RGB frame:
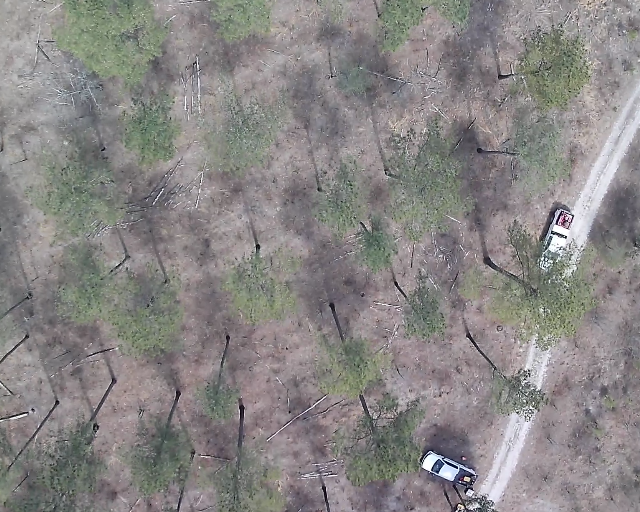
Thermal frame:
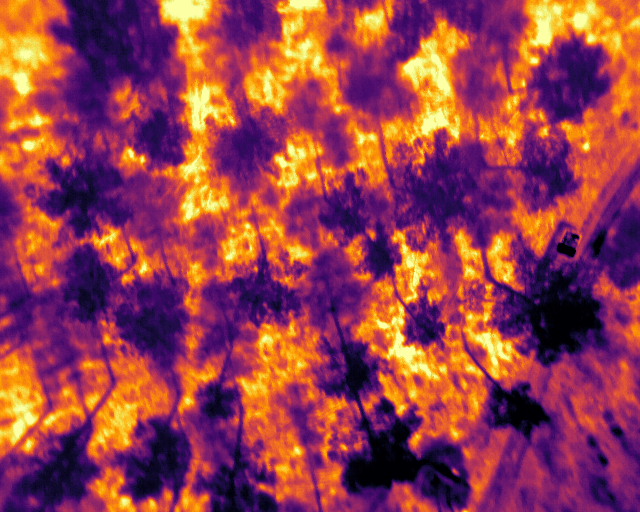
Captured: 2026-02-26 02:27:40
Pixels at or above 80 °C: 0 (fraction of frame: 0)